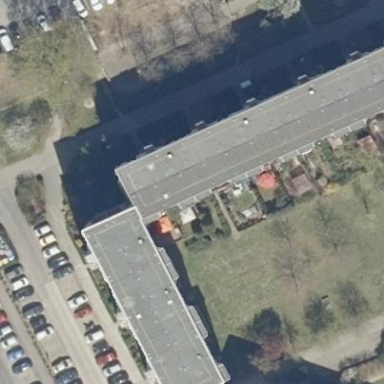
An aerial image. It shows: Building with apartments and flat roof.